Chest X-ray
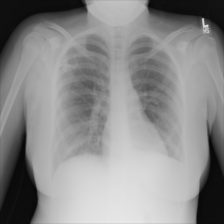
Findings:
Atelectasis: negative
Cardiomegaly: negative
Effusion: negative
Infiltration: negative
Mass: negative
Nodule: negative
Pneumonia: negative
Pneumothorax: negative
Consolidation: negative
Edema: negative
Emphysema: negative
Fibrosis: negative
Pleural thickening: negative
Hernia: negative